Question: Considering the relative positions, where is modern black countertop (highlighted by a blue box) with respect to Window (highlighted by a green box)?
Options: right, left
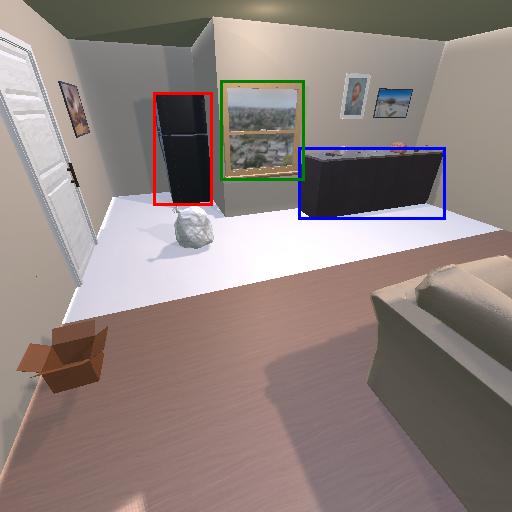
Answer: right